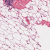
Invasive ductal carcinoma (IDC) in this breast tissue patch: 0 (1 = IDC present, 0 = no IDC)